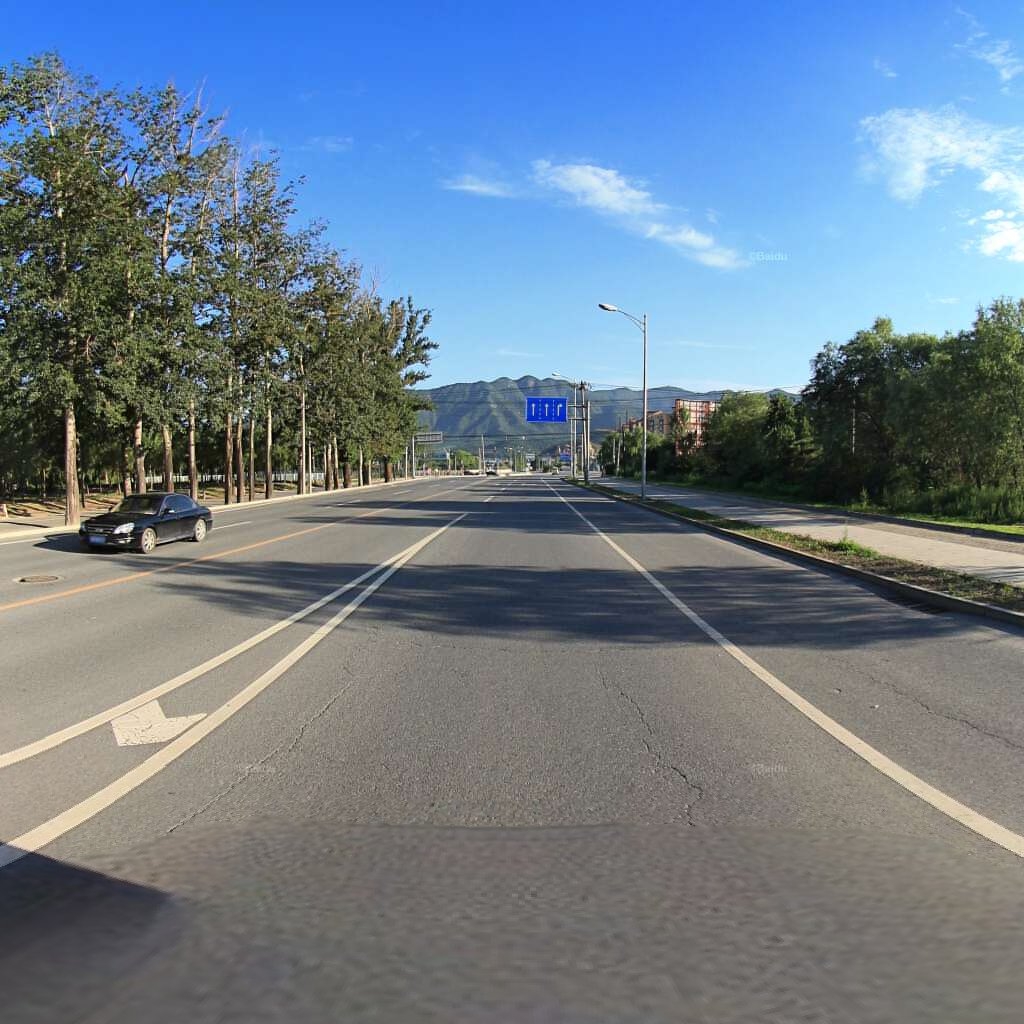
Region: Haidian
Road damage annotations: longitudinal crack, longitudinal crack, longitudinal crack, manhole cover, transverse crack